Question: I want to get some understanding about how exactly Automapper is working. I know the basic idea, before I just used so called 'ViewModels' to send the information that the business needs extracted from one or more database tables. Now I'm working on a legacy project where 'Automapper' is used and maybe it offers more than just that but for the given moment I want to undestand (be able) to map my Domain object(s) to my DTO object(s) or vice-versa, I'm not sure which one is the correct way to go since I'm not able to do it.
This is a simple example of a console project I've made to test some basic functionalities of 'Automapper':

Where the 'DTO_User.cs' class is meant to be used to send a data to the front end. It looks like this:
'''
public class DTO_User
{
public int ID { get; set; }
public string Name { get; set; }
}
'''
And the 'User.cs' is the class which represent the actual domain data :
'''
public class User
{
public int ID { get; set; }
public string Name { get; set; }
public string PhoneNumber { get; set; }
}
'''
So what I am trying to do. In my 'Program.cs' I have a static method which creates some 'User' obejcts:
'''
public static List<Model.User> SeedUsers()
{
List<Model.User> users = new List<Model.User>()
{
new Model.User { ID = 1, Name = "Ivan", PhoneNumber = "<PHONE>"},
new Model.User { ID = 2, Name = "Petkan", PhoneNumber = "<PHONE>"},
new Model.User { ID = 3, Name = "Dragan", PhoneNumber = "<PHONE>"},
new Model.User { ID = 4, Name = "Stoyan", PhoneNumber = "224545346"}
};
return users;
}
'''
Then In my 'Main' method I try to map this mocked data to my DTO List:
'''
static void Main(string[] args)
{
Mapper.CreateMap<DTO.DTO_User, Model.User>();
//Mock user data as if it's taken from database
List<Model.User> users = new List<Model.User>();
users.AddRange(SeedUsers());//Simulate call to database
//Create List of DTO Users
List<DTO.DTO_User> dtoUsers = new List<DTO.DTO_User>();
//Now map the database users to our DTO Users
foreach (var user in users)
{
DTO.DTO_User u = Mapper.Map<Model.User, DTO.DTO_User>(user);
dtoUsers.Add(u);
}
}
'''
I got the error inside the foreah loop here:
'''
DTO.DTO_User u = Mapper.Map<Model.User, DTO.DTO_User>(user);
'''
Saying that I have some invalid arguments. Obviously I don't really catch the idea how Automapper was meant to implement the actual mapping. The code above is what was looking most natural to me. I know that this is pretty basic so an actual solution won't be too challenging but I would really appreciate if someone explains to me where my logic cracks and what is the idea behind the working code.
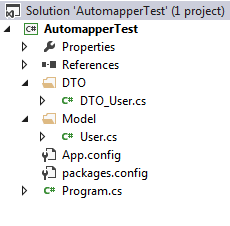
Answer: Trying adding an additional mapping:
'''
Mapper.CreateMap<Model.User, DTO.DTO_User>();
'''
and changing your Map invocation to the following:
'''
DTO.DTO_User u = Mapper.Map<DTO.DTO_User>(user);
'''